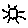
Label: sun